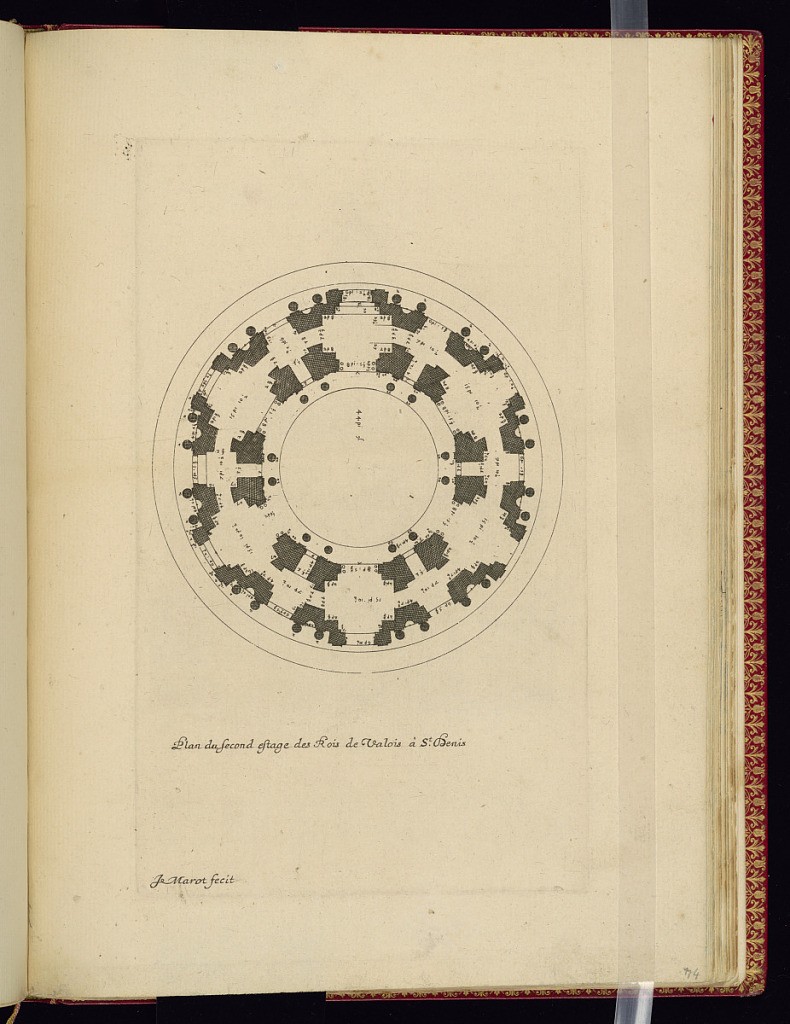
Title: Plan du second estage des Rois de Valois à St. Denis
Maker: Jean Marot, French, 1619 - 1679
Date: ca.1635–ca.1660
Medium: Etching on laid paper
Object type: Print
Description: Architectural floor plan for the second floor of the Valois Kings Mausoleum, a rotunda with numbers (measurements) added throughout. The plate is titled and signed.